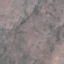
Label: HerbaceousVegetation